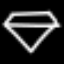
Label: diamond